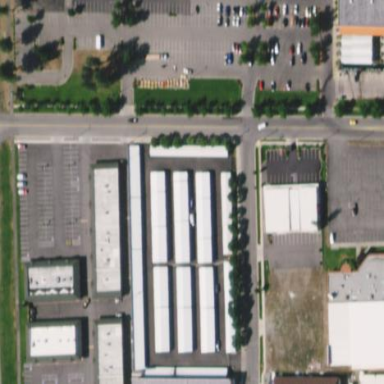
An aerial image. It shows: Commercial area with storage rental shop.